Question: I am trying to push 'SWRevealViewController' from 'appdelegate' at first, the status bar is shown only temporary and after loading the viewController its not appearing.
Here is my code and I am using swift:
'''
let storyboard = UIStoryboard(name: "Main", bundle: nil)
let sw = storyboard.instantiateViewController(withIdentifier: "revealControllerStoryboard") as! SWRevealViewController
self.window?.rootViewController = sw
let destinationController = storyboard.instantiateViewController(withIdentifier: "searchViewStoryboard") as! SearchViewController
let navigationController = UINavigationController(rootViewController: destinationController)
sw.pushFrontViewController(navigationController, animated: true)
'''
How to show the status bar permanently?
and heres the pict

<URL>
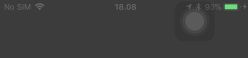
Answer: self.window = UIWindow(frame: UIScreen.main.bounds)
somehow adding this line make the status bar show again